Aerial crown-view tile of a tropical tree (Barro Colorado Island, Panama), acquired 20250512:
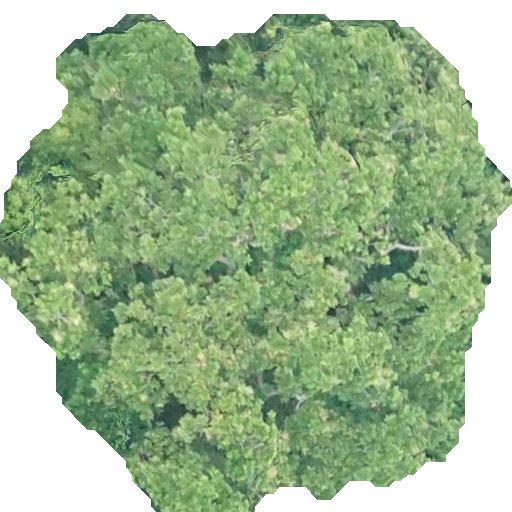
Species: Anacardium excelsum
GBIF accepted scientific name: Anacardium excelsum
Crown area: 289.839 m²